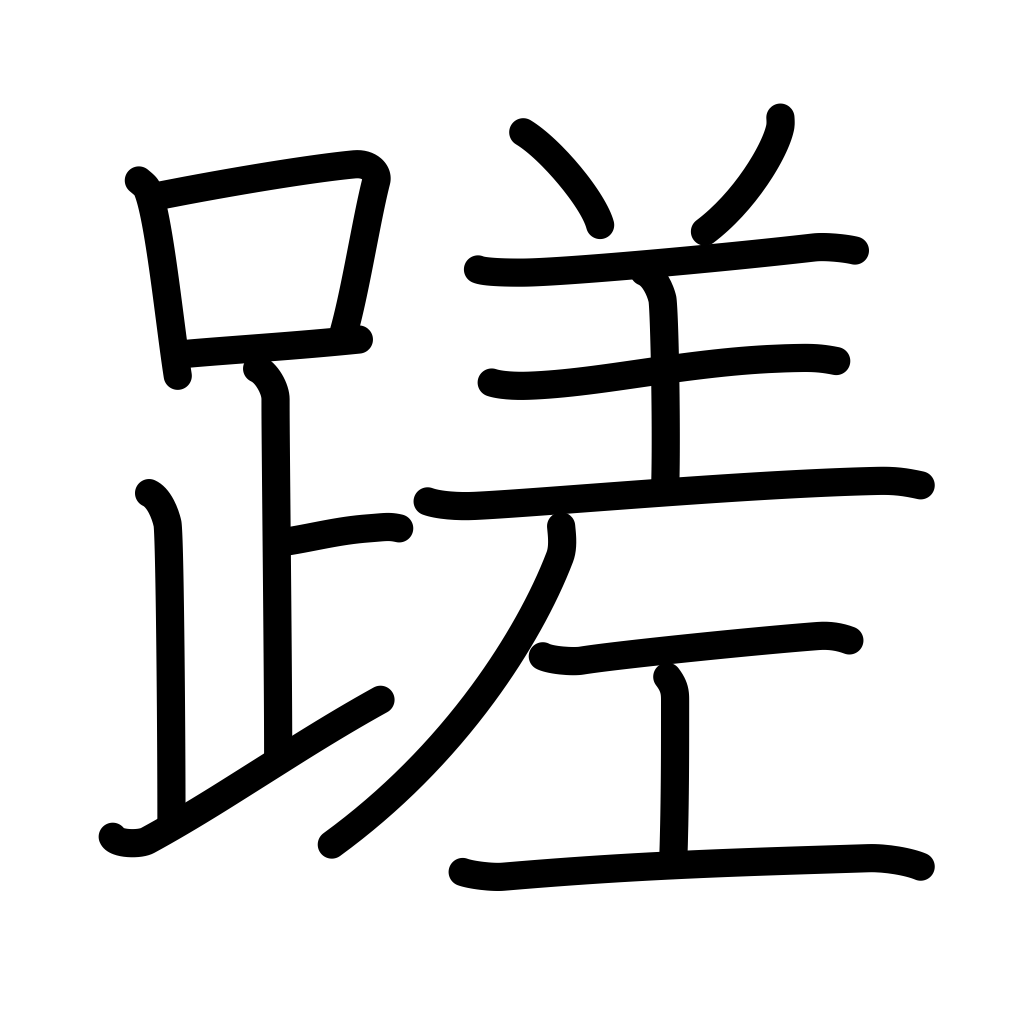
Meaning: stumble